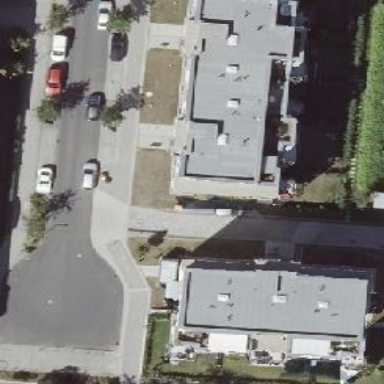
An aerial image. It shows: Flat-roofed apartment building.